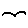
Label: bird